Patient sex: M
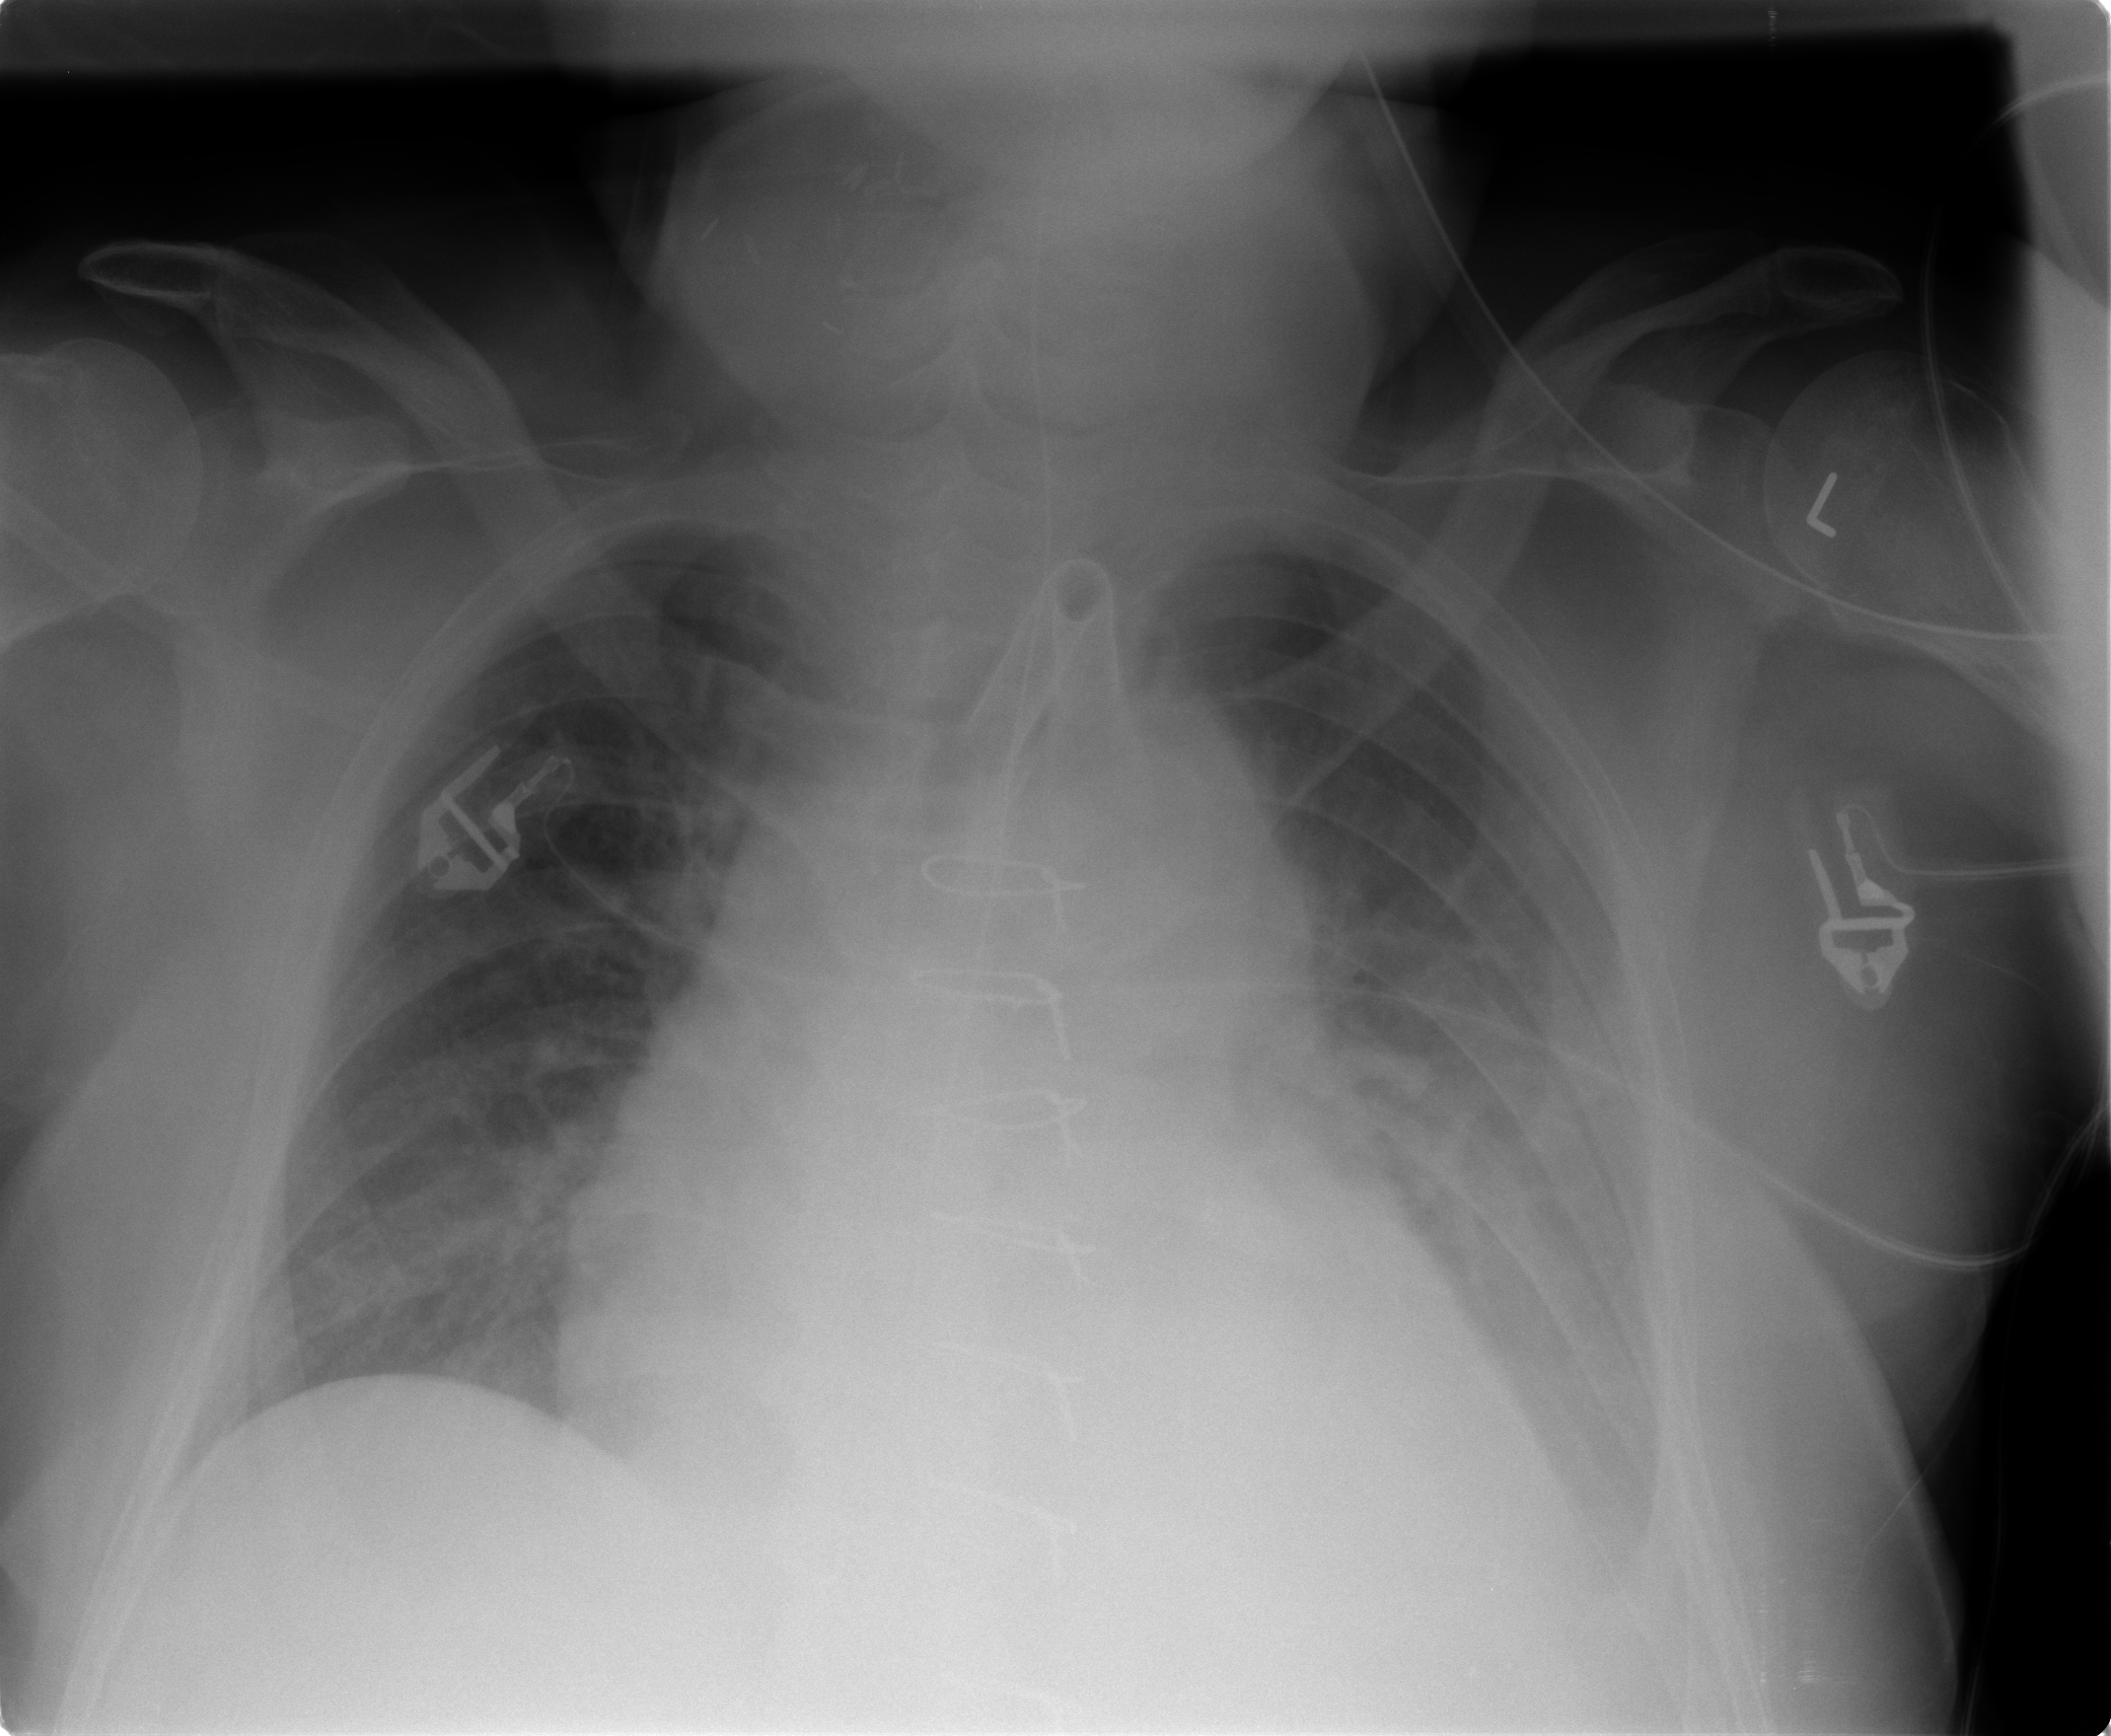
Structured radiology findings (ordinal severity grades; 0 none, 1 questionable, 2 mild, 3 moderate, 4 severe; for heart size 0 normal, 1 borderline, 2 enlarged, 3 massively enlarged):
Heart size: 2
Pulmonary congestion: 2
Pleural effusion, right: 0
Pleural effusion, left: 2
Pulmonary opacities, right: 0
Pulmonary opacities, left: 2
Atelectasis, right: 2
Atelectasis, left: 2